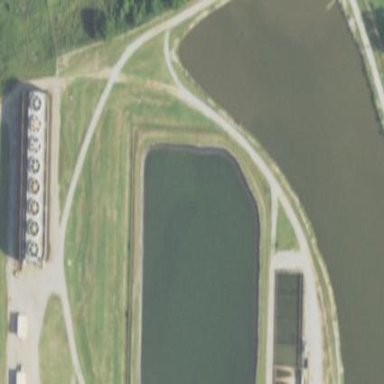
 creating natural and serene environment."